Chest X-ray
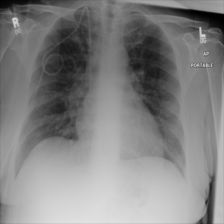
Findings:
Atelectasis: negative
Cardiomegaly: negative
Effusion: negative
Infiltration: negative
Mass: negative
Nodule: negative
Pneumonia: negative
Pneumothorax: negative
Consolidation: negative
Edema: negative
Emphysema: negative
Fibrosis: negative
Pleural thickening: negative
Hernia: negative